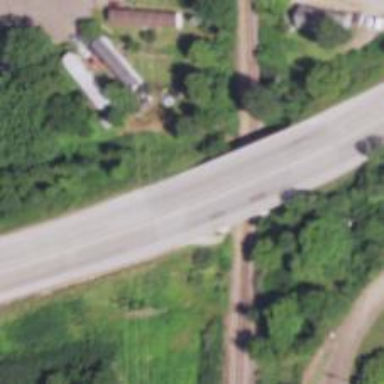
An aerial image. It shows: Trunk highway with bridge.